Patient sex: M
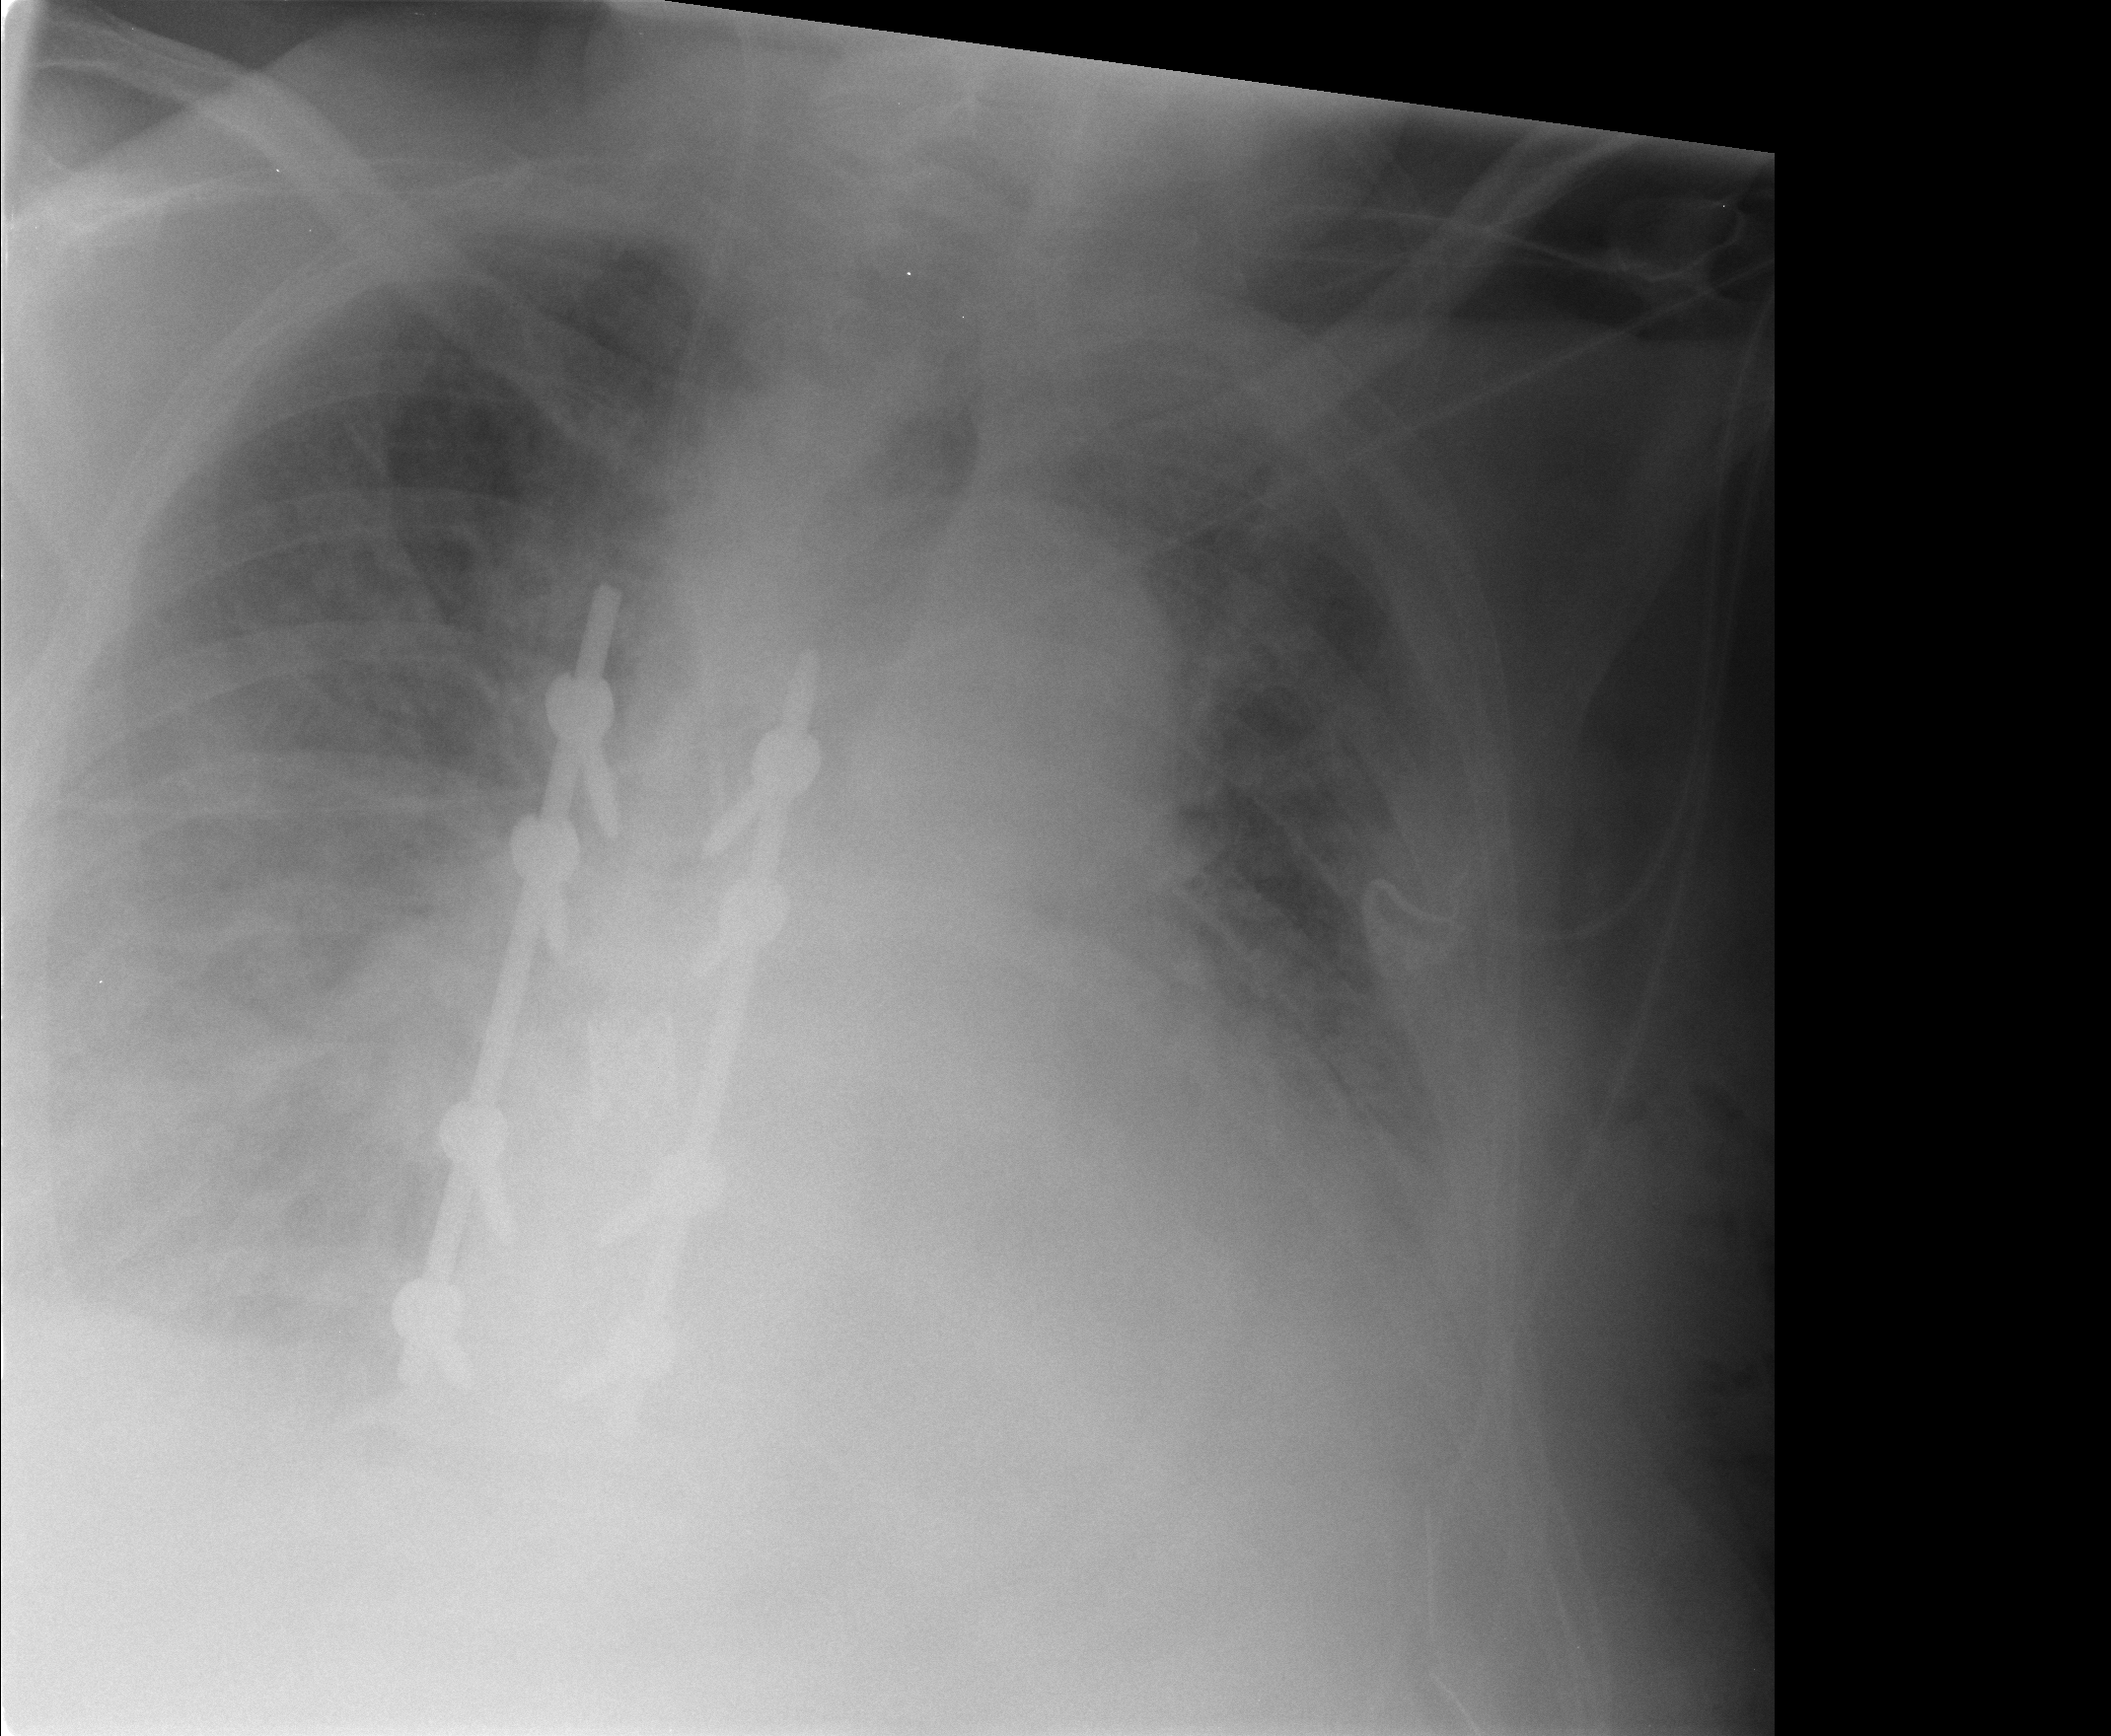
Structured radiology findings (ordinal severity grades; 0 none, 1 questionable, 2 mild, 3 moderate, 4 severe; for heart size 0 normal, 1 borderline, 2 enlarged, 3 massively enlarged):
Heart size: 2
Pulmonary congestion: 3
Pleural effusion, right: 3
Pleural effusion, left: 3
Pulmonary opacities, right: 0
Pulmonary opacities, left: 0
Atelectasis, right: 3
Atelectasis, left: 3